Field crop: tomato
Growth stage: 2
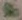
Species: solanum